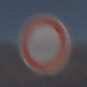
Verkehrszeichen: VerbotFahrzeugeAllerArt
Umgebung: Outdoor, Nature
Tageszeit: Midday
Wetter: Clear
Licht: Natural
Jahreszeit: NotSpecified
Kontrast: HighContrast